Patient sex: M
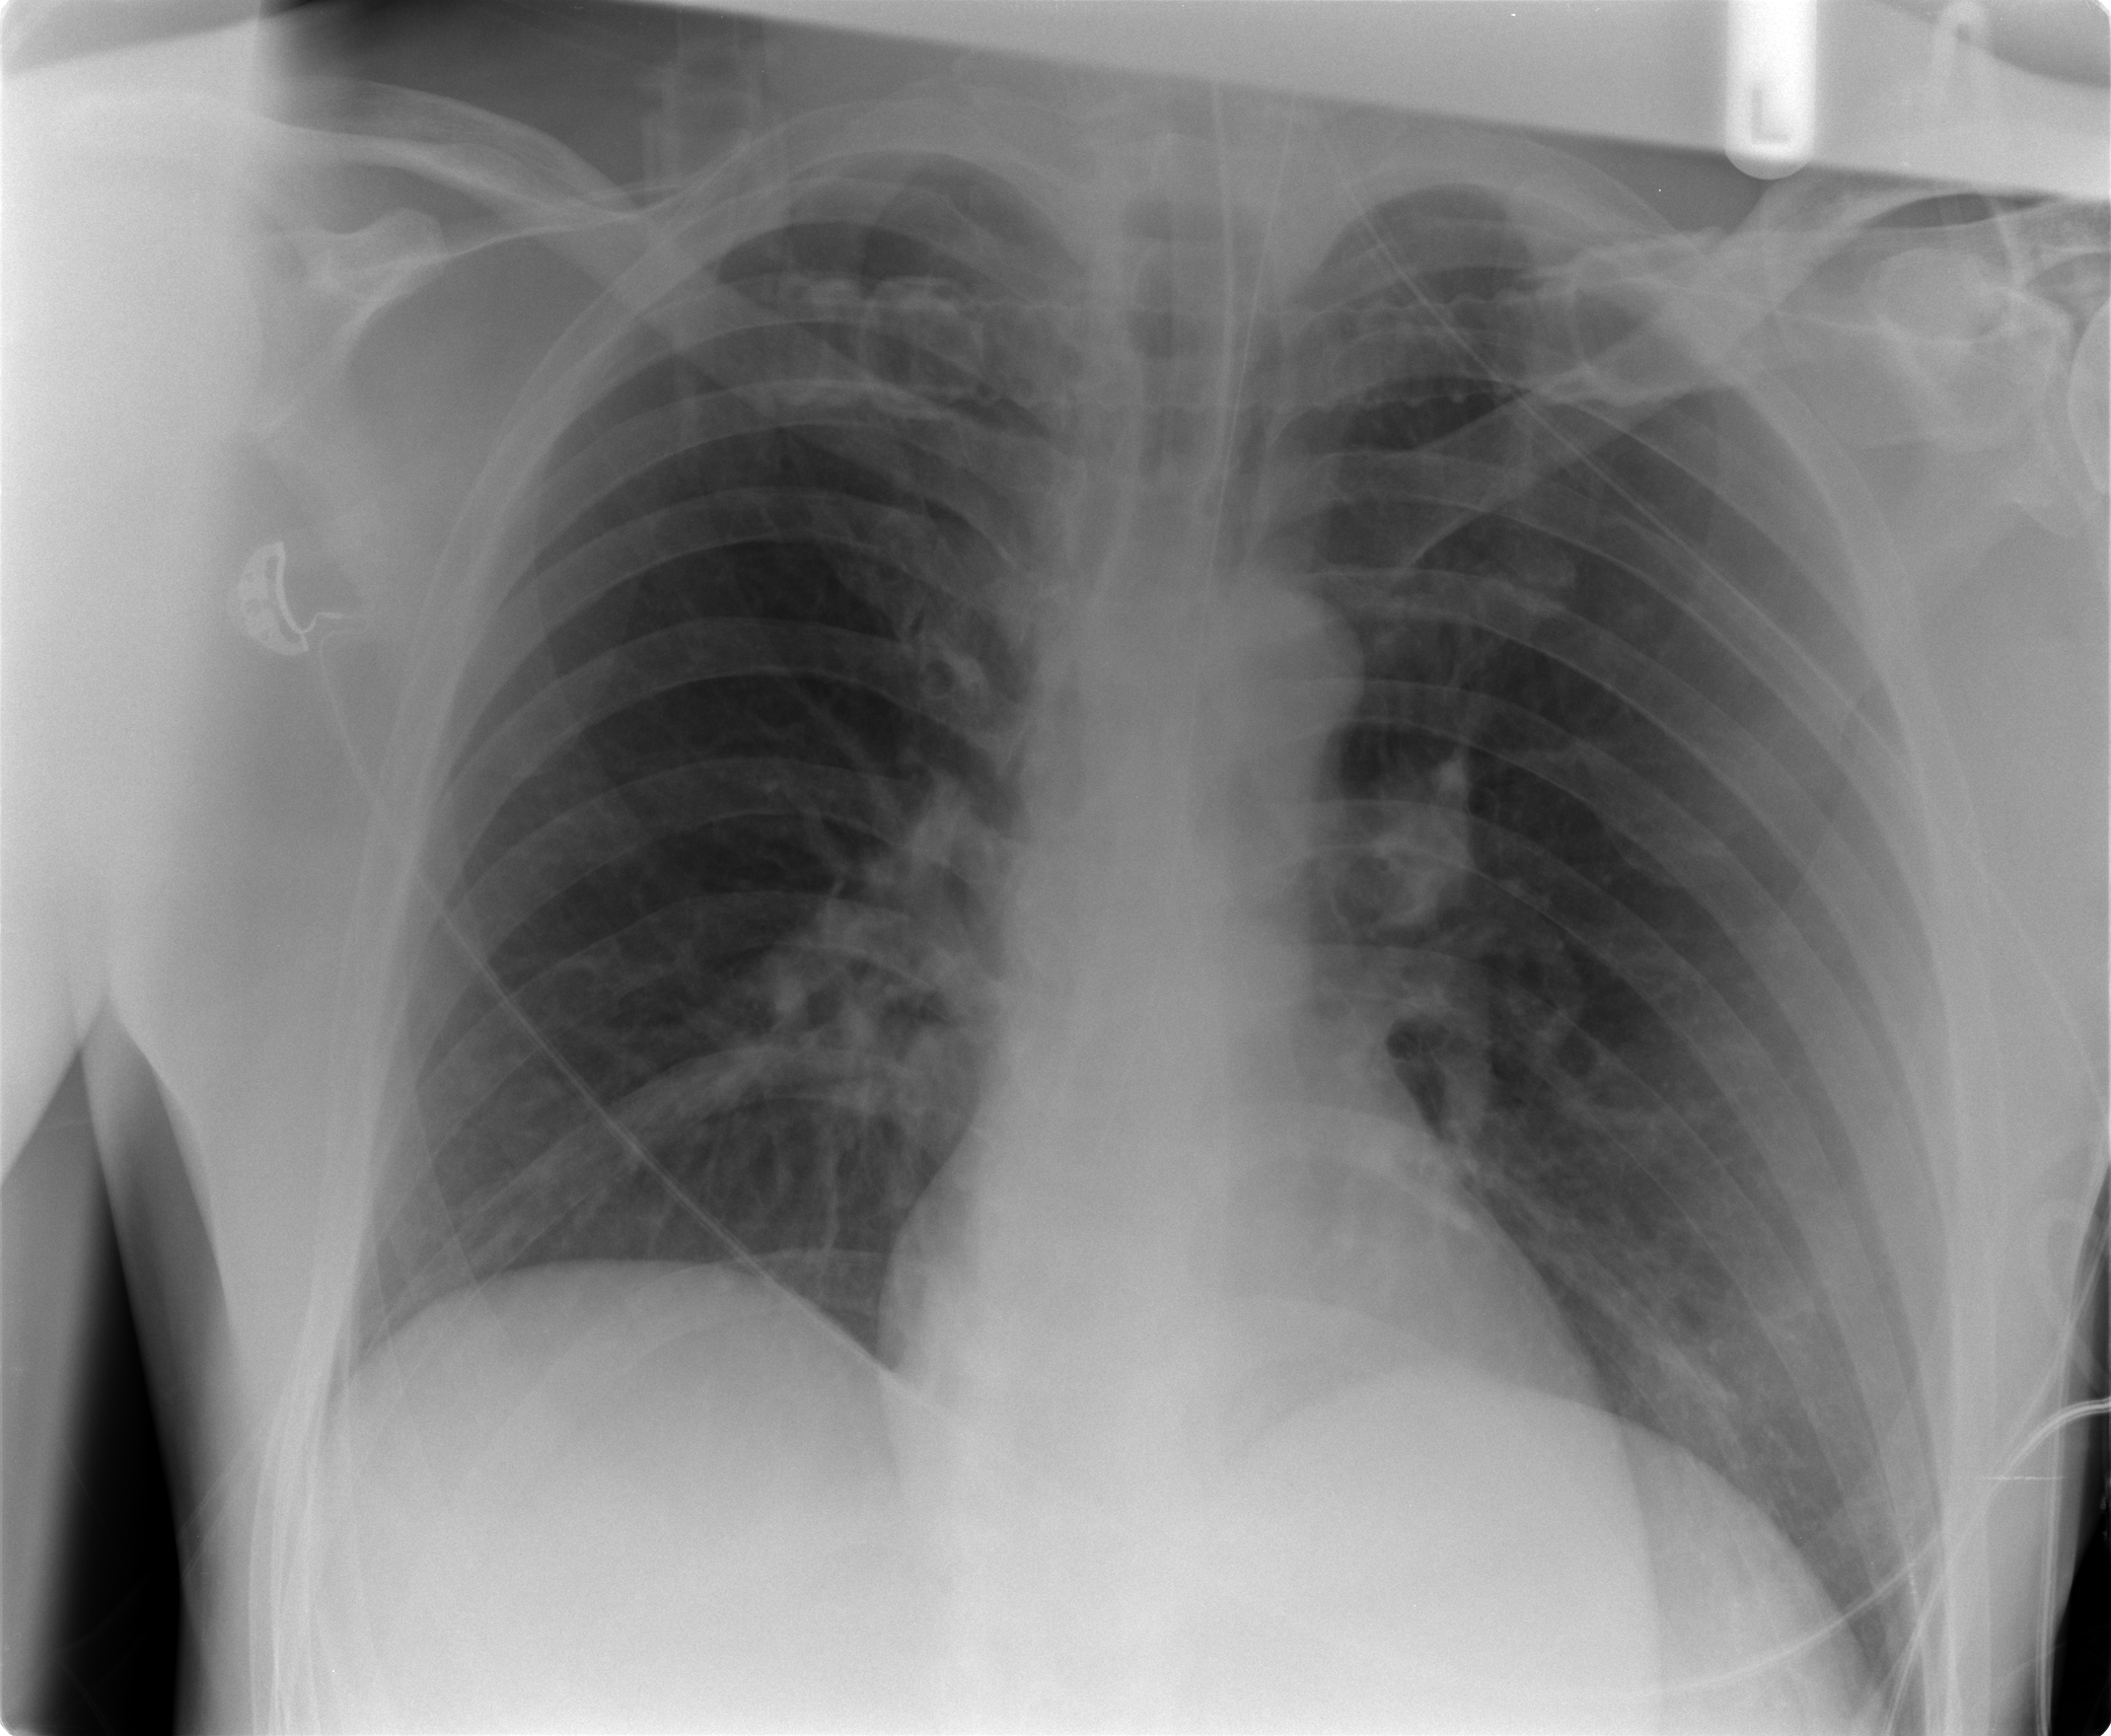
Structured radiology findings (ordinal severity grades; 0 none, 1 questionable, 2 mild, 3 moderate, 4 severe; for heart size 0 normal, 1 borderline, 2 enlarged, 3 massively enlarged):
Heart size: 0
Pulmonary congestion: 0
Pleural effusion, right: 0
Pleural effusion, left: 0
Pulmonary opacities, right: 0
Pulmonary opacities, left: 0
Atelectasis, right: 0
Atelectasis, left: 2